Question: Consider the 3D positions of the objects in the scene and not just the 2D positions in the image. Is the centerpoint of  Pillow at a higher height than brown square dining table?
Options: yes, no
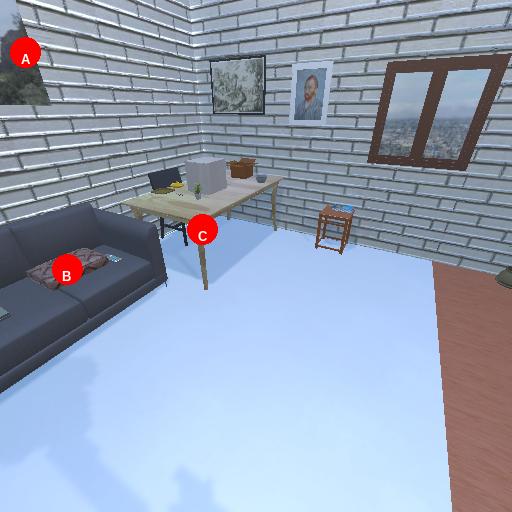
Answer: yes